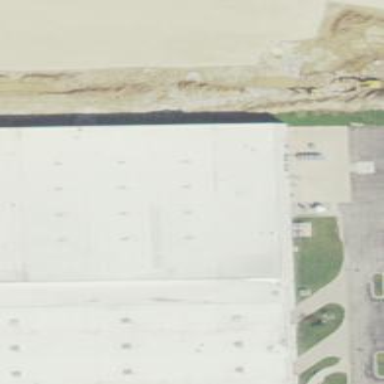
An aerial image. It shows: Electrical shop housed in building.